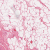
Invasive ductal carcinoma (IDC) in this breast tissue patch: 0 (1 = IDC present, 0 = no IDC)